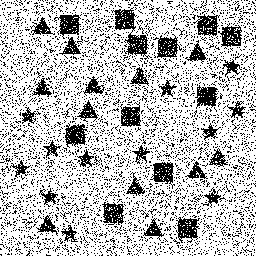
Squares: 12
Triangles: 12
Stars: 12
Total shapes: 36